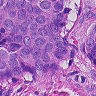
Metastatic tissue present: yes